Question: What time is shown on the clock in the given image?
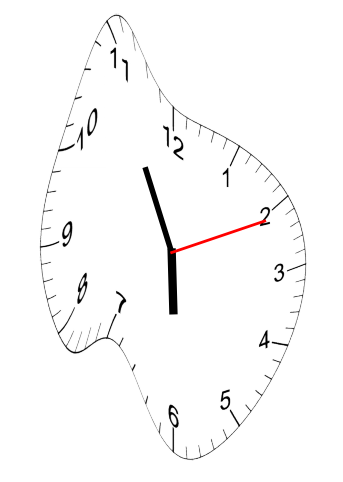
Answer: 05:55:11